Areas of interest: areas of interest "Industrial Park"
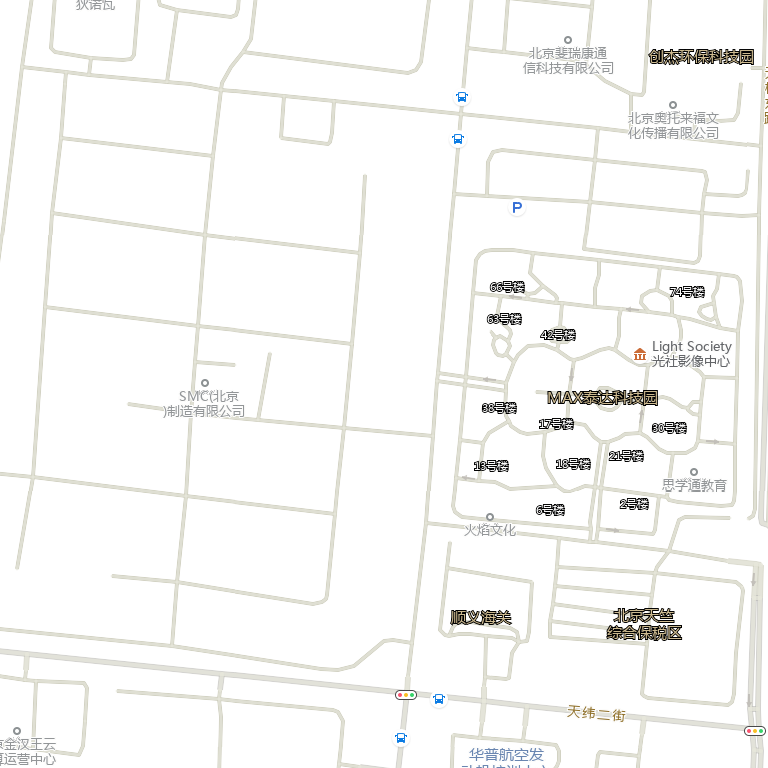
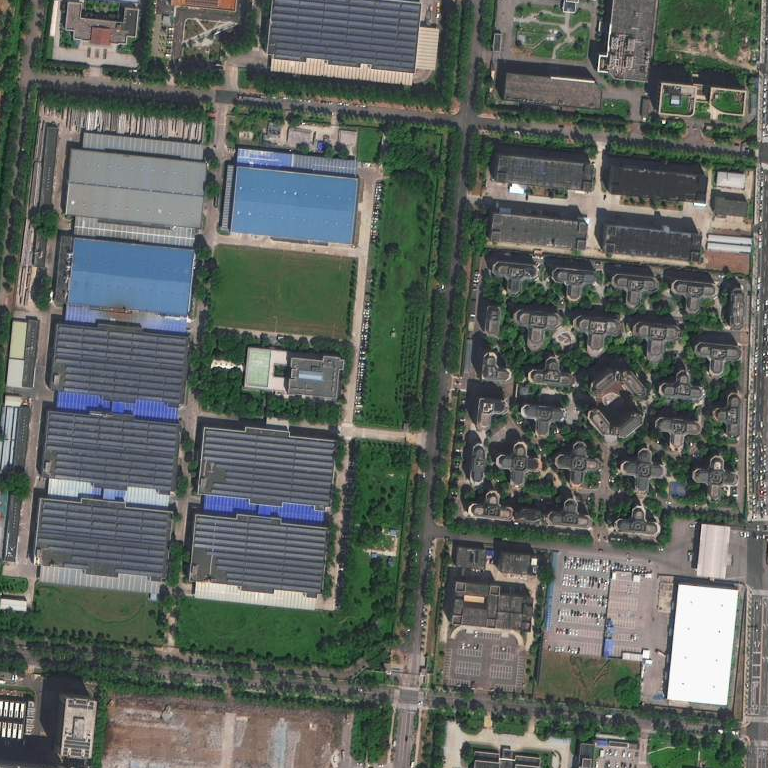